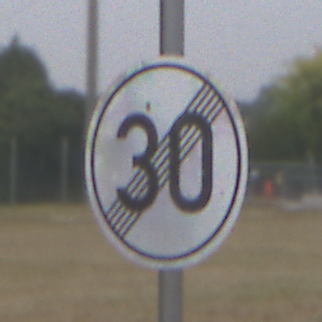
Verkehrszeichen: EndeGeschwindigkeit30
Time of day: Midday
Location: Outdoor (Suburban)
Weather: Overcast
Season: NotSpecified
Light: Natural